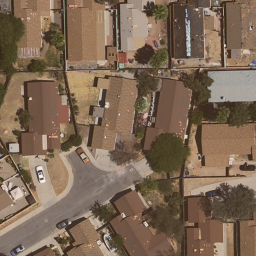
Label: residential